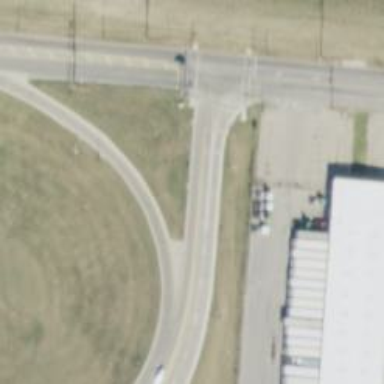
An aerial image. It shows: Secondary link road.